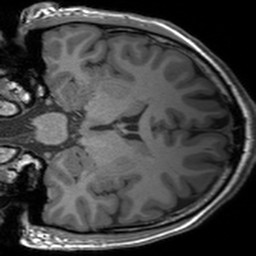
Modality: T1w
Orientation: coronal
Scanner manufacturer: siemens
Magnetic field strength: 3 T
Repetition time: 1.54 s
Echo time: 0.00234 s